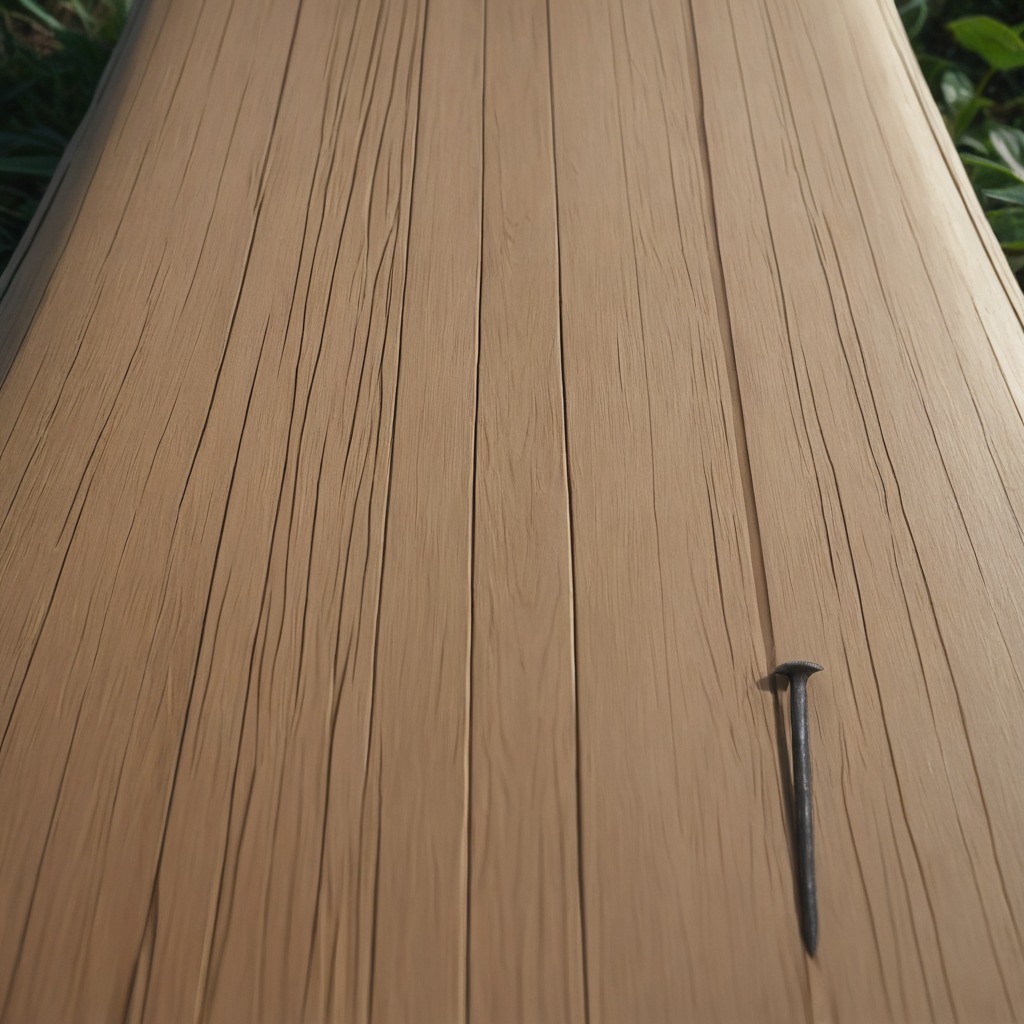
An iron nail is lying on a wooden table inside a jungle field workshop tent humid ambient light worn but.